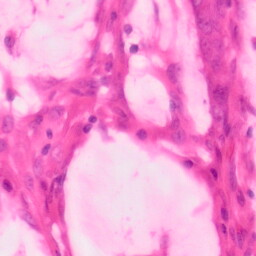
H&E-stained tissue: Colon